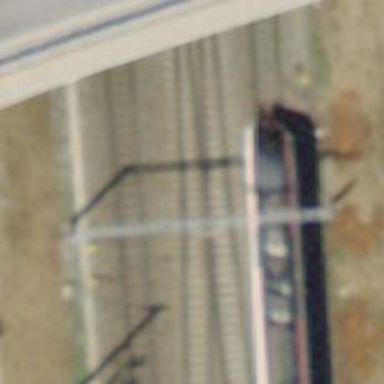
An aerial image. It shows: Single-track electrified railway siding with contact line for service.